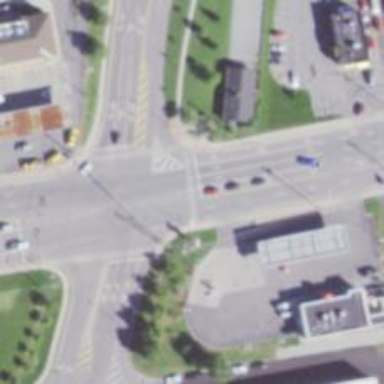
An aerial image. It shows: Marked crossing on footway.